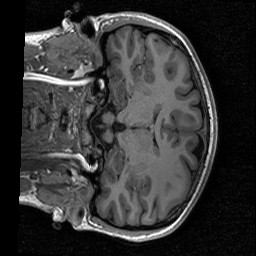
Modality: T1w
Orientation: coronal
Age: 19
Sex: female
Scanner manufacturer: siemens
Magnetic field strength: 3 T
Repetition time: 2.53 s
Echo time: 0.00219 s